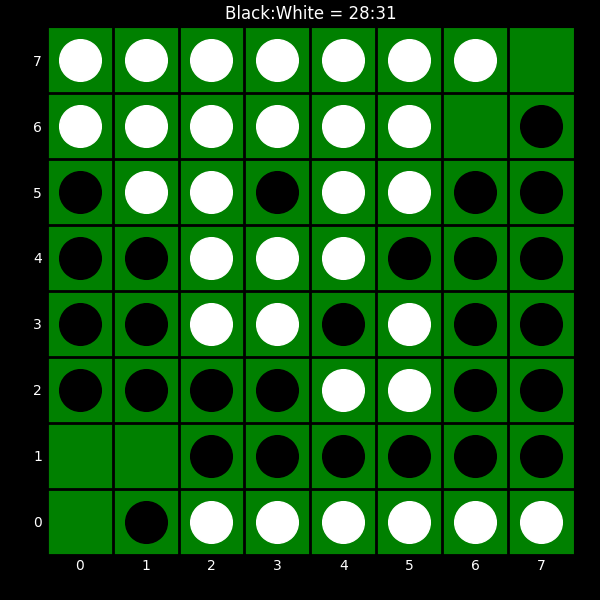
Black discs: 28
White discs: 31